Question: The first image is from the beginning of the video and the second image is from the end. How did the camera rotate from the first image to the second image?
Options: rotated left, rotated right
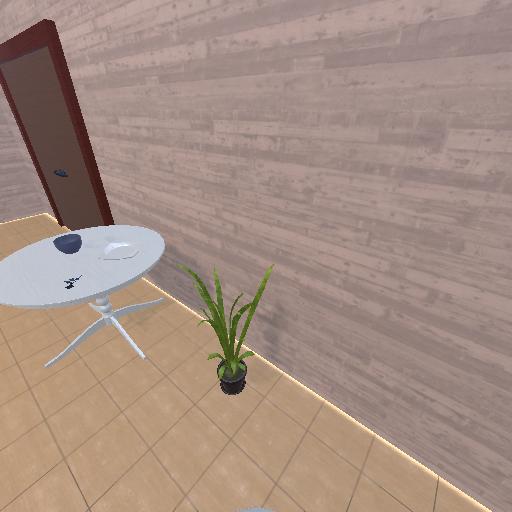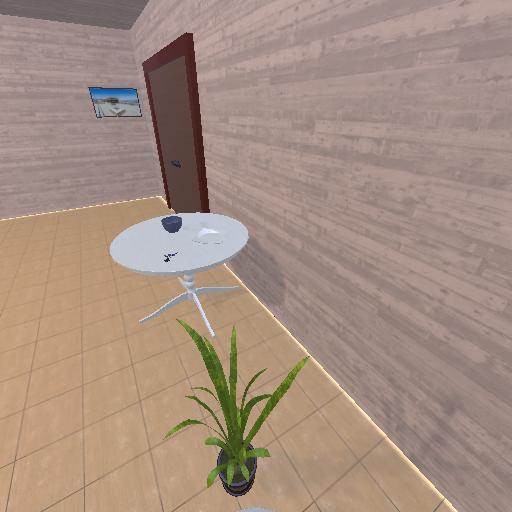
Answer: rotated left